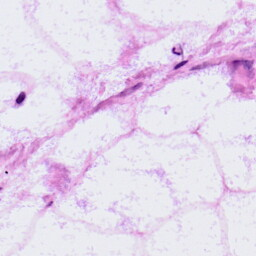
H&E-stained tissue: LymphNode